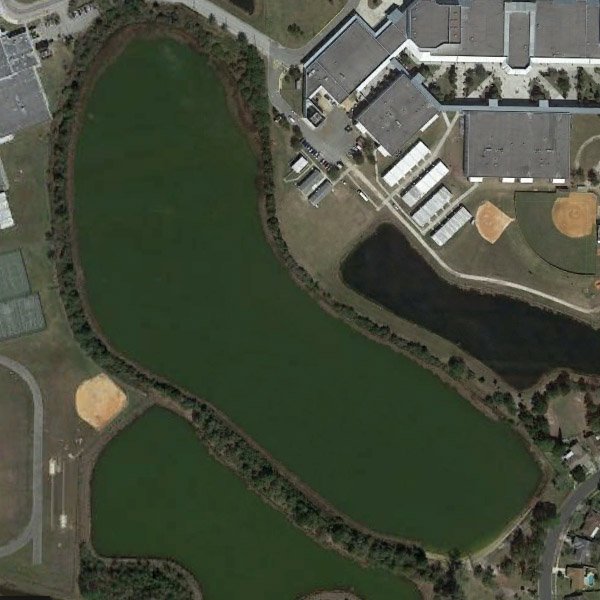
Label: Pond